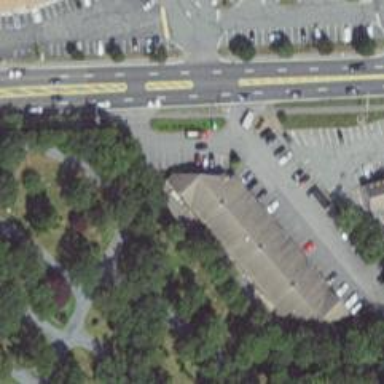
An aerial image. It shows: Convenience shop.